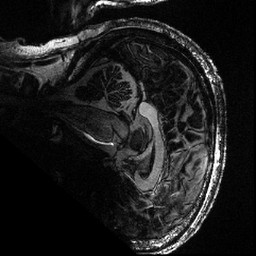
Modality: T1w
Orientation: sagittal
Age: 48
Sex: male
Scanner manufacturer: siemens
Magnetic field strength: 7 T
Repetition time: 4.3 s
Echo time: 0.00227 s